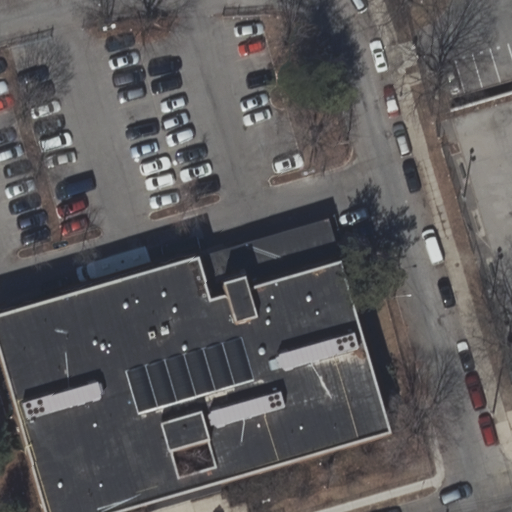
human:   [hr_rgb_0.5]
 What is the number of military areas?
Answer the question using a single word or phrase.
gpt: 0

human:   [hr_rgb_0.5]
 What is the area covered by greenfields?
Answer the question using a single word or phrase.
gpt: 0m2

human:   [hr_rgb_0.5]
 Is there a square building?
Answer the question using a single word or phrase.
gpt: no

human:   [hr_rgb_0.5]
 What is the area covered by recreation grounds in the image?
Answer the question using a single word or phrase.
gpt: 0m2

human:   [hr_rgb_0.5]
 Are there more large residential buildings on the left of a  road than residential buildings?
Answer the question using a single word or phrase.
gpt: no

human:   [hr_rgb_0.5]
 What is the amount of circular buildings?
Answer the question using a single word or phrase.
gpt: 0

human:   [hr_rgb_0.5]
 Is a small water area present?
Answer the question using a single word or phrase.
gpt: no

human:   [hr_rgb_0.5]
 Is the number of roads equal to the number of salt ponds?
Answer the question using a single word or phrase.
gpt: no

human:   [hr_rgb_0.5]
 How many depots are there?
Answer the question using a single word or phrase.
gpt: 0

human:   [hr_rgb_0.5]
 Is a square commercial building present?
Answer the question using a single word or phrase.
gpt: no

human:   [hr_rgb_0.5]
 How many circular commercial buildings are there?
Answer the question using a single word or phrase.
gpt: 0

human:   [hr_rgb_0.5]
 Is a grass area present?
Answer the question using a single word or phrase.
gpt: no

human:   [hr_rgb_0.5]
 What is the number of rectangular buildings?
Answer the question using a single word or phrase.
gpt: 1

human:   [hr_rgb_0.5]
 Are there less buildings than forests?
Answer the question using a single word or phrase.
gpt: no

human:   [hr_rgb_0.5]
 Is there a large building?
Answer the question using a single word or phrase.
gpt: yes

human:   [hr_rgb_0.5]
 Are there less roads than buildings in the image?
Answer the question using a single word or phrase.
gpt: no

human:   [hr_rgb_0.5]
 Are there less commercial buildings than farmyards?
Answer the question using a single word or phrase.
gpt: no

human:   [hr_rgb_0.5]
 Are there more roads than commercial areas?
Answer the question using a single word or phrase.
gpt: yes

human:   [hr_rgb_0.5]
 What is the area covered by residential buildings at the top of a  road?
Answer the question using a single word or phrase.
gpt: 0m2

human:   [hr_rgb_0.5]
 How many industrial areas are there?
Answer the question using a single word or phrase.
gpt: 0

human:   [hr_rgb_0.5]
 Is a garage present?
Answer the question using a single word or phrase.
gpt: no

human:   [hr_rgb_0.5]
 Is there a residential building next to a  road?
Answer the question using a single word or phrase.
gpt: no

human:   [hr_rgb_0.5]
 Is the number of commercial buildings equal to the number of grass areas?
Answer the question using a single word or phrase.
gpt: no

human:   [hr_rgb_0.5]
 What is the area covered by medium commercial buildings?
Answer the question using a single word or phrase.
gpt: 0m2

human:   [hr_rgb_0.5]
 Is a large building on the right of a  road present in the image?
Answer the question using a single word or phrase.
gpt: no

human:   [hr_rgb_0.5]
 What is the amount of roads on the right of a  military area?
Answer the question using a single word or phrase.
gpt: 0

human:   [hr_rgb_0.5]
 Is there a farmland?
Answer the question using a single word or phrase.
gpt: no

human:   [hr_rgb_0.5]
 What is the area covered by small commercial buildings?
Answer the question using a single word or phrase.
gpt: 0m2

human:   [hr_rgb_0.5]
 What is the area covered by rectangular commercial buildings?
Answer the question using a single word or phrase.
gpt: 3205m2

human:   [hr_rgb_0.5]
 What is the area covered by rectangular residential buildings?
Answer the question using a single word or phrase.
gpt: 0m2

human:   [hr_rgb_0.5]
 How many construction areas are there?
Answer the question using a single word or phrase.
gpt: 0

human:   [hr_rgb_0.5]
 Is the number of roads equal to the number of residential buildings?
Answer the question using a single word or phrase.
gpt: no

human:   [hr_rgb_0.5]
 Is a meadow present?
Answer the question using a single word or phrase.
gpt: no

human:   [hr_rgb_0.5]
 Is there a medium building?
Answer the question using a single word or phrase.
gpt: no

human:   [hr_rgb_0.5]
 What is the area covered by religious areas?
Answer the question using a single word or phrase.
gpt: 0m2

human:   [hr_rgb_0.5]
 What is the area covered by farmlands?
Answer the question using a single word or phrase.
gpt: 0m2